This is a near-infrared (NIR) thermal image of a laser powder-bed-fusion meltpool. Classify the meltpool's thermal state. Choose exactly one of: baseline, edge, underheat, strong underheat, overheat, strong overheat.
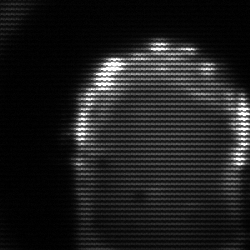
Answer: baseline